Question: : Since this seems to be a popular post, here's the solution that seems to be working well for me. Thanks @gazzar and @mfra.
'''
cbar.solids.set_rasterized(True)
cbar.solids.set_edgecolor("face")
'''
---
Does anyone know why my colorbar has what appear to be lines in it? Or rather why is the color transition not smooth? I'm using basemap, obviously, but that shouldn't matter since it's all matplotlib calls under the hood AFAICT. I create the map doing something like
'''
grays = plt.cm.get_cmap("Grays")
sc = mymap.scatter(xpoints, ypoints, s=sizes, c=color_values, cmap=grays, alpha=.75,
marker="o", zorder=10, vmin=0, vmax=1)
cbar = mymap.colorbar(sc, drawedges=True, location="bottom")
'''
I tried without and without alpha and the result was the same. Maybe it is because my color_values array is not fine enough? Can I set the underlying values that are mapped to the colorbar somewhere? I don't see how, and I don't see this problem elsewhere. Ie., I can replicate the matplotlib show_colorbars example without this problem.

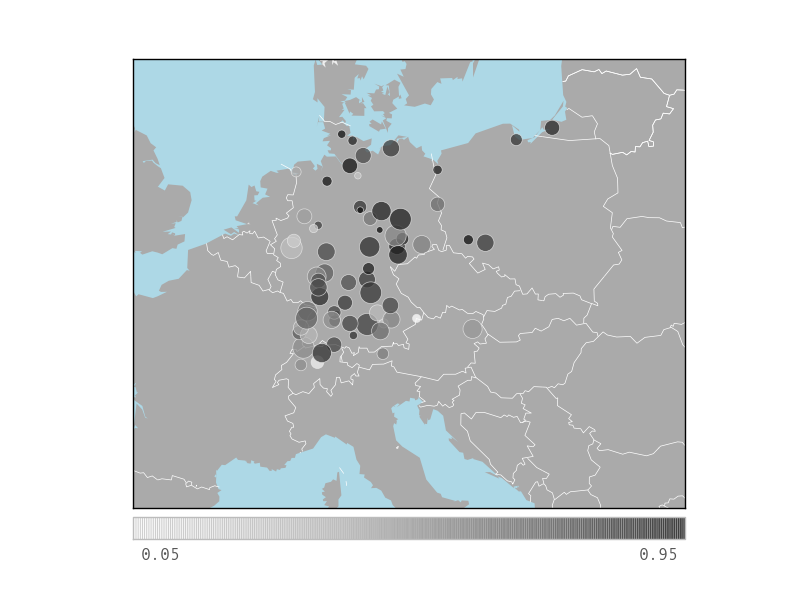
Answer: In case you create vector graphics, have you tried this (taken from <URL>:
"It is known that some vector graphics viewer (svg and pdf) renders white gaps between segments of the colorbar. This is due to bugs in the viewers not matplotlib. As a workaround the colorbar can be rendered with overlapping segments:
'''
cbar = colorbar()
cbar.solids.set_edgecolor("face")
draw()
'''
However this has negative consequences in other circumstances. Particularly with semi transparent images (alpha < 1) and colorbar extensions and is not enabled by default see (issue #1188)."